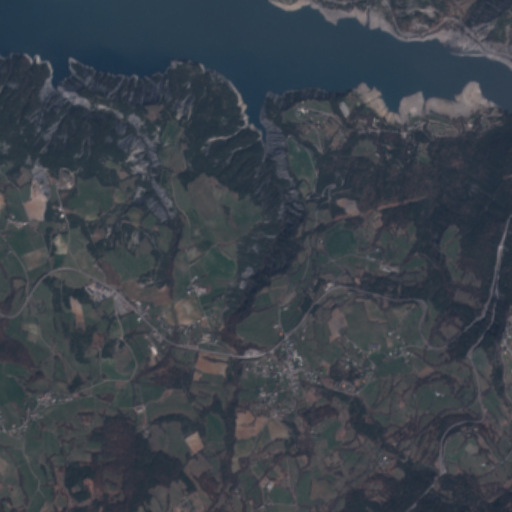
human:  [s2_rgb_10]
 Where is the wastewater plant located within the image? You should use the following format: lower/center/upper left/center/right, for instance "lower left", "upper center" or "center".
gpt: The wastewater plant is located in the center of the image.
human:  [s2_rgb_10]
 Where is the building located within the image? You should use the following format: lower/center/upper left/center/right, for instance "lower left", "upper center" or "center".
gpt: There is no building in the image.